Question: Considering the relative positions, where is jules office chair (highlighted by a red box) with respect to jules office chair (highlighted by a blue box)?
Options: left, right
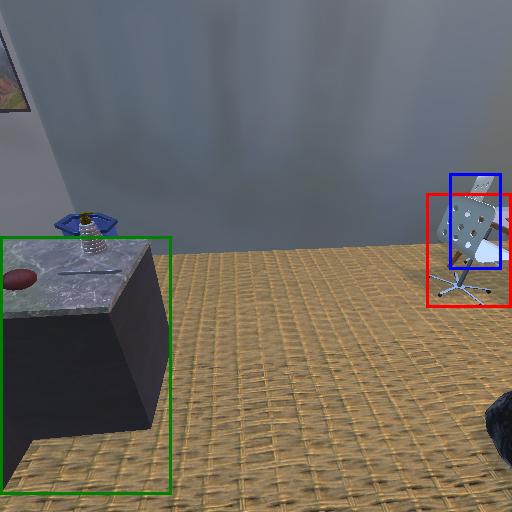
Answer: left